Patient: sex F, age 48
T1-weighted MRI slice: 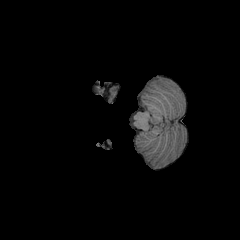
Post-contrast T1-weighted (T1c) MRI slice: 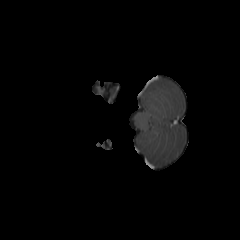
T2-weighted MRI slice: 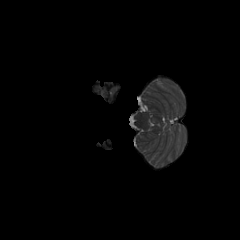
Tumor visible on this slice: no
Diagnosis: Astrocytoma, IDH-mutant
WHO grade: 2